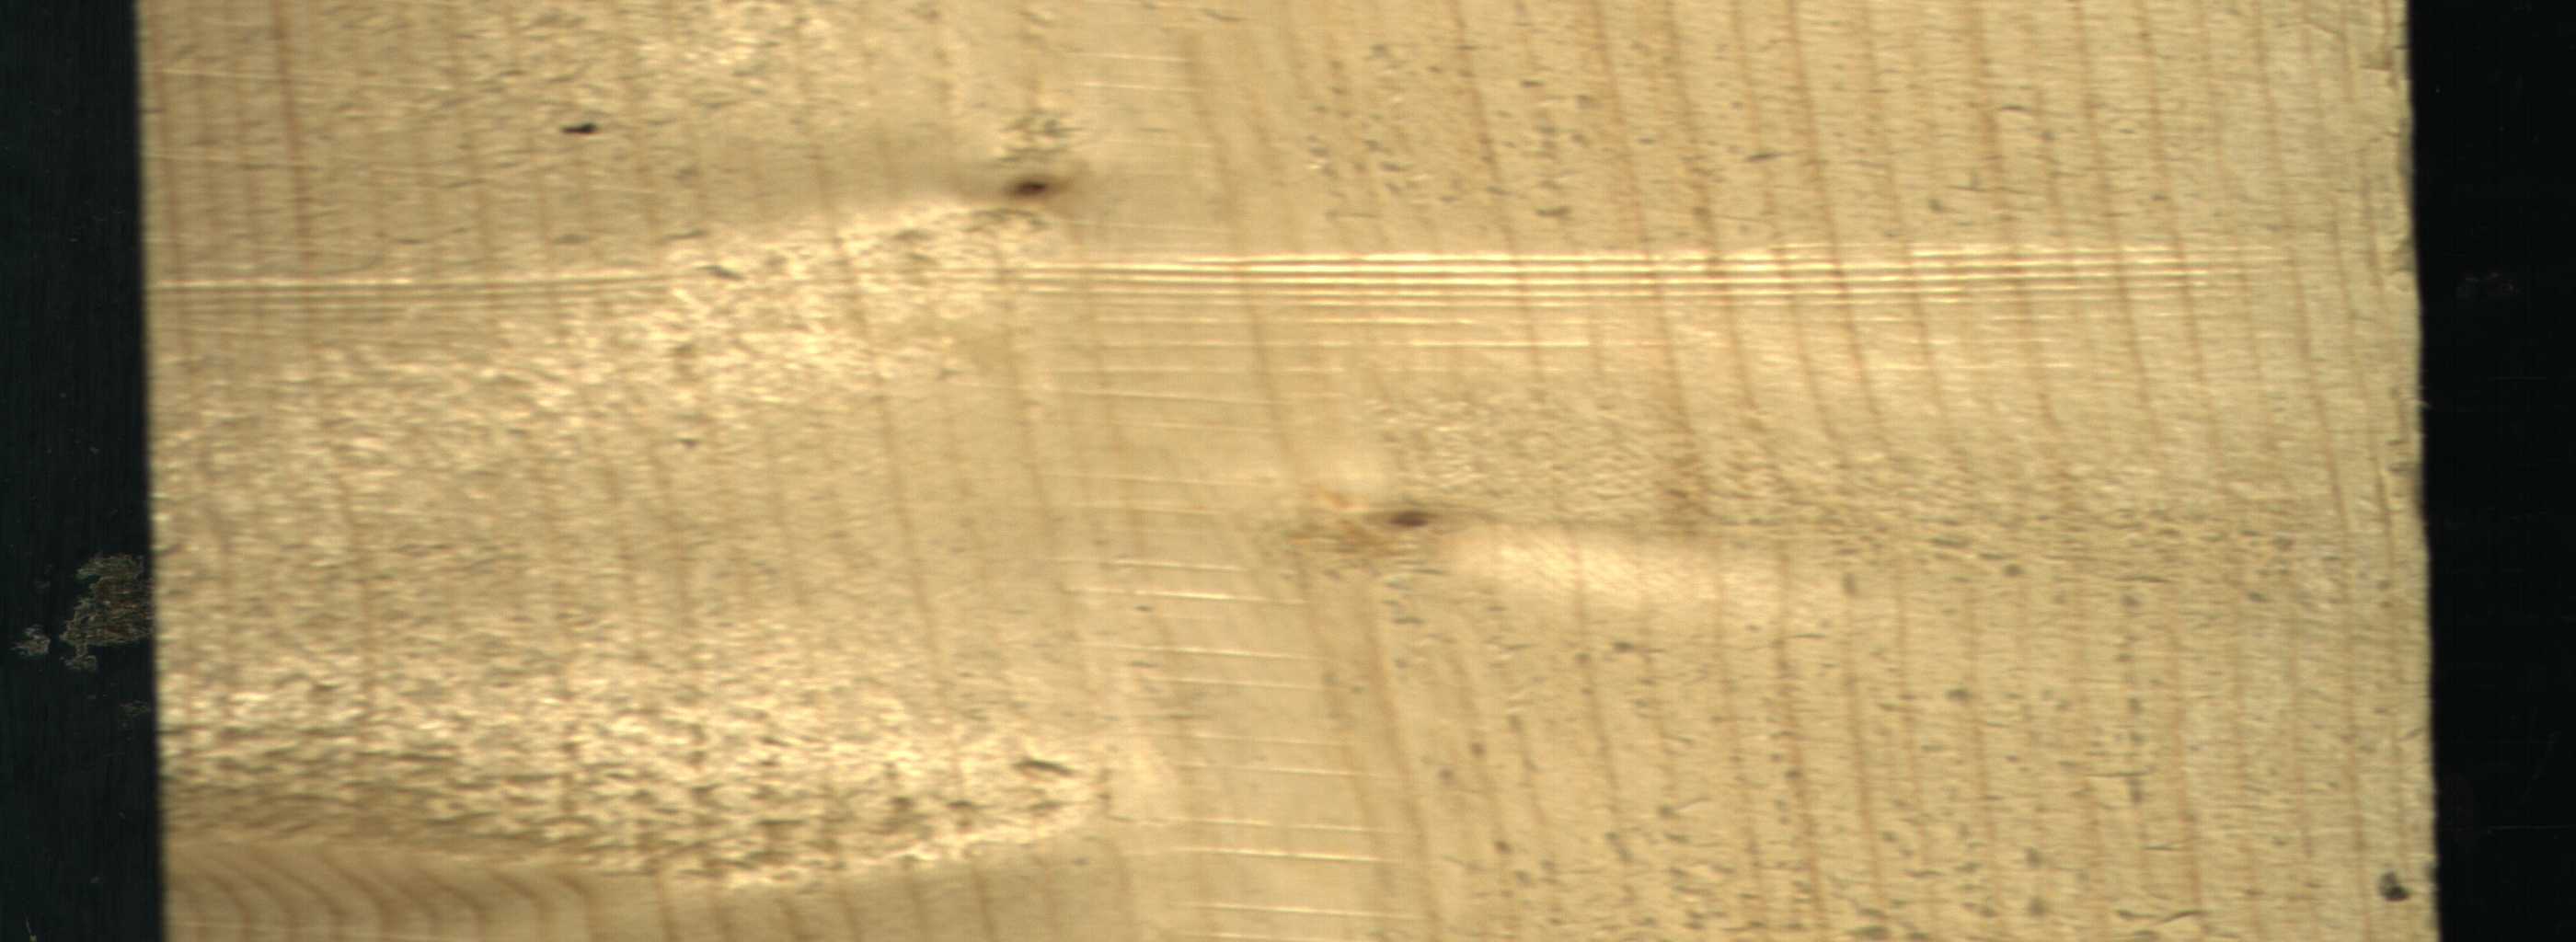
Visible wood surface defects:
Live_Knot
Live_Knot